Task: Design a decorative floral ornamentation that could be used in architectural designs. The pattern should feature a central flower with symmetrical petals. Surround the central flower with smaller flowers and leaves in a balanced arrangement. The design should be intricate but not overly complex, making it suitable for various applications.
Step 1799:
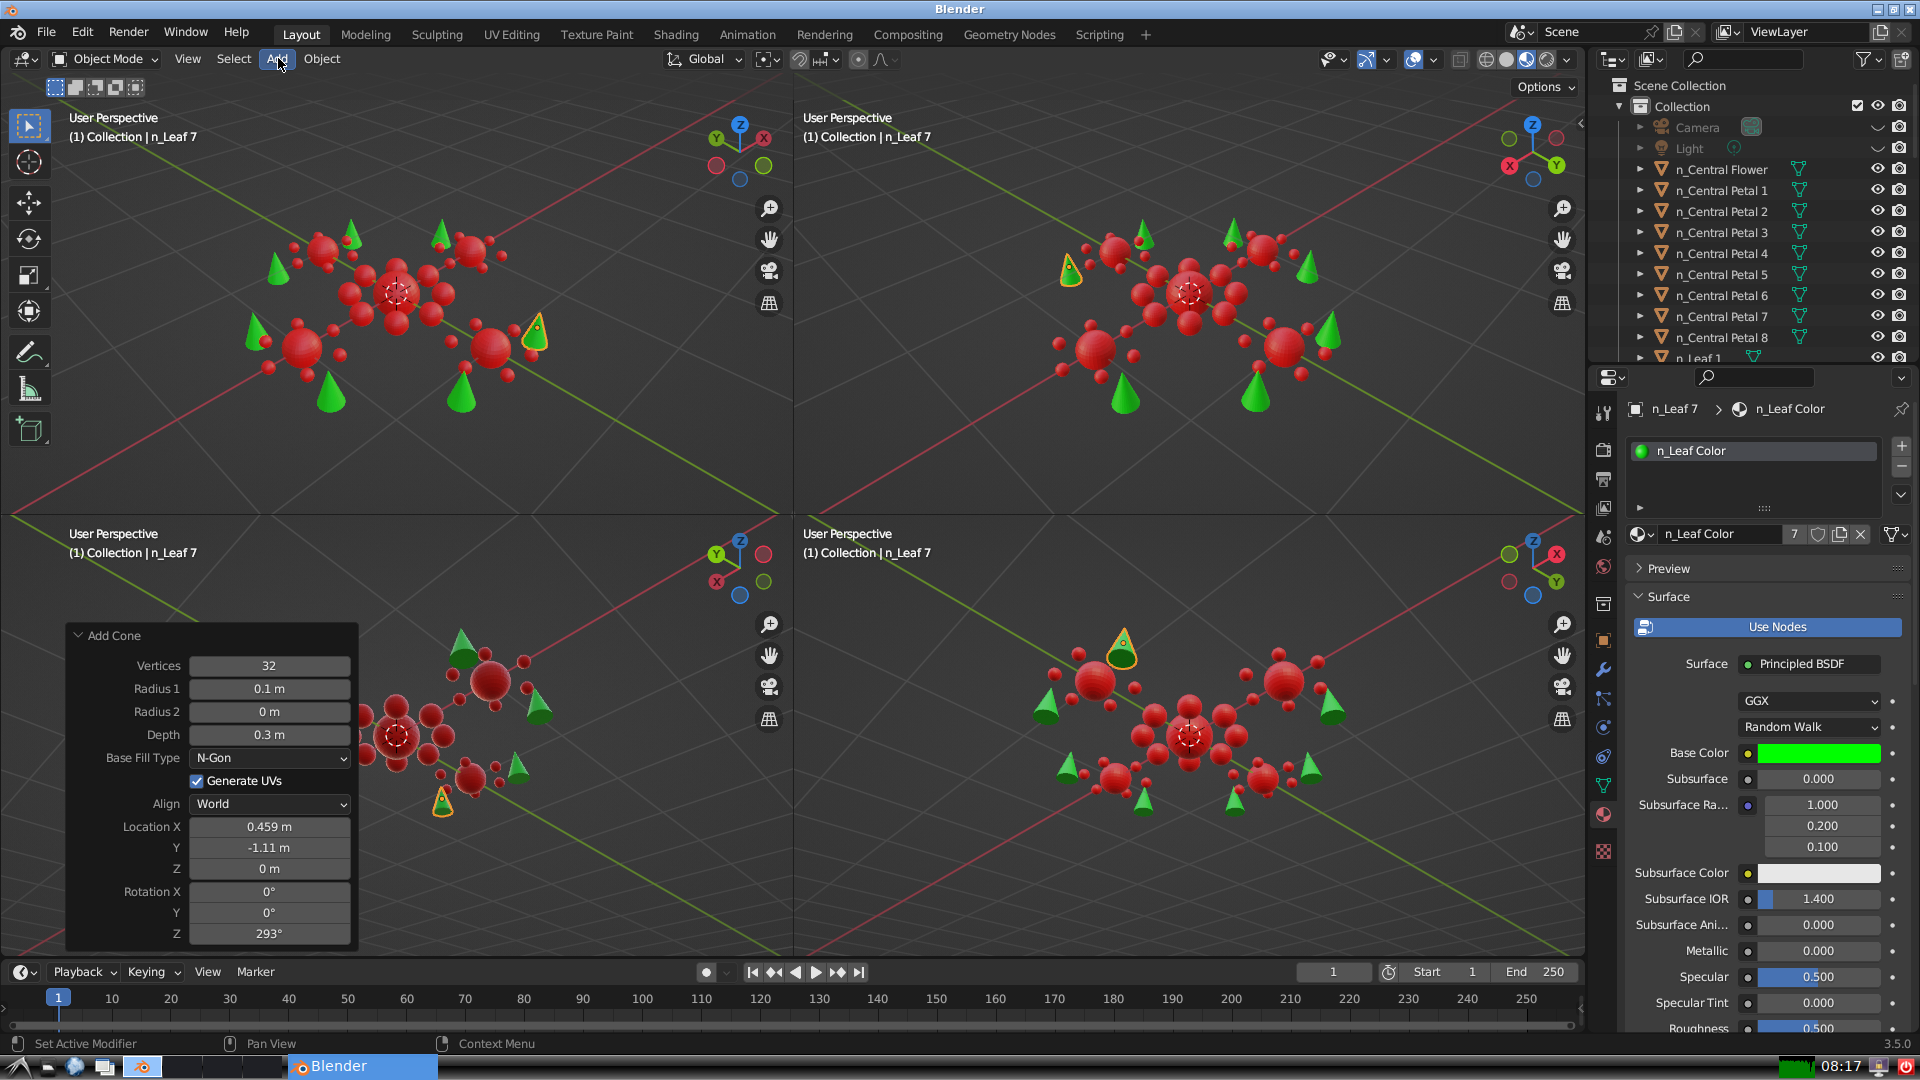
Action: click: no